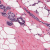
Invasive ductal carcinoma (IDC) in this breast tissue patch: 1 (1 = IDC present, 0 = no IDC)